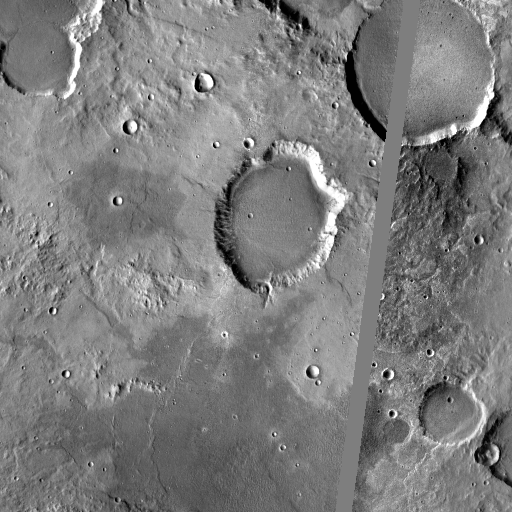
Crater classes present: Background, Other, Buried